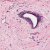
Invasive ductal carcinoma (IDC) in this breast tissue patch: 0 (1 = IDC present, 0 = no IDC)